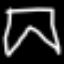
Label: pants